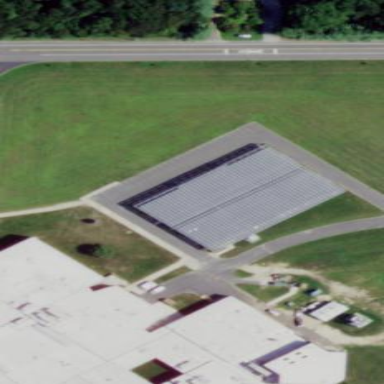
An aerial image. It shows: Solar power generator with photovoltaic panels.